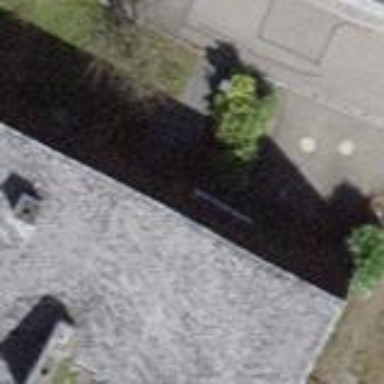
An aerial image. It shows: Building with flat roof.